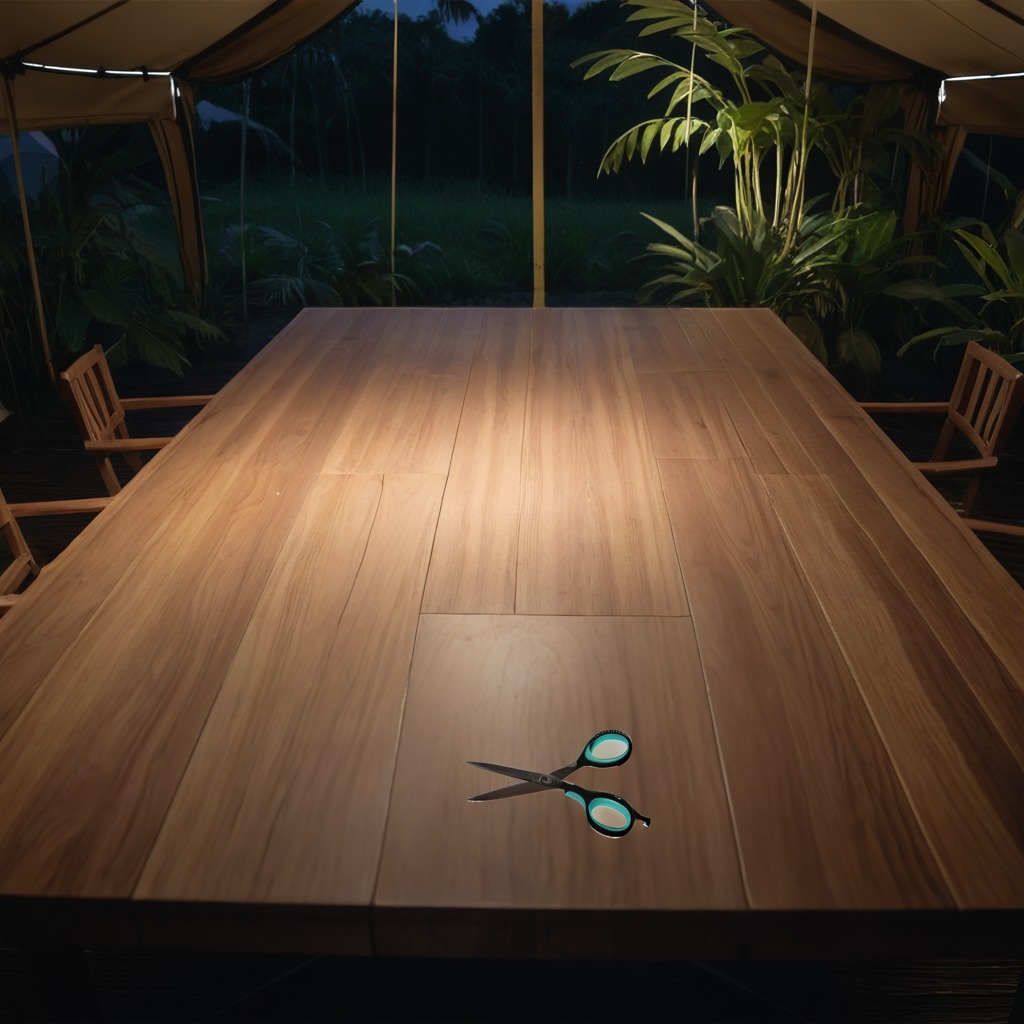
A scissor lies on the wooden table inside a jungle field workshop tent at night.